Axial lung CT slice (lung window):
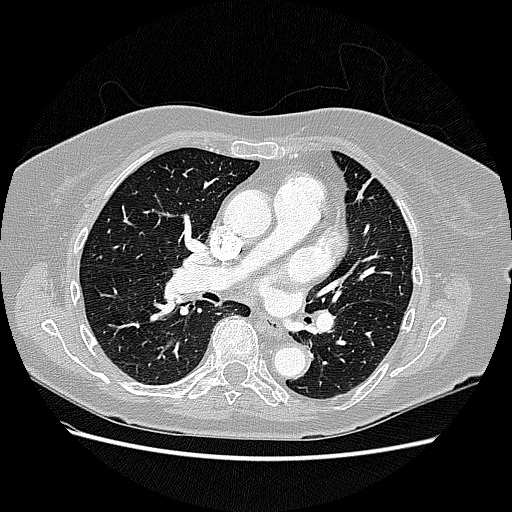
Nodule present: no